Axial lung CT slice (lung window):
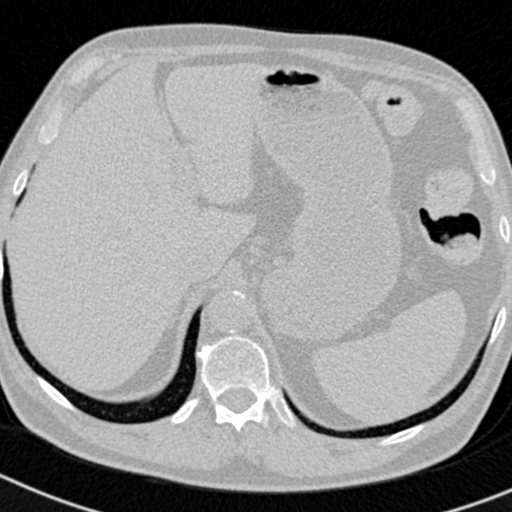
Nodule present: no